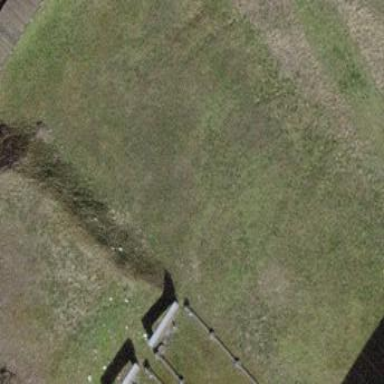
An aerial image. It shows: Shooting range on leisure land pitch.